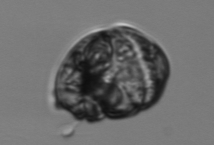
Label: Proterythropsis